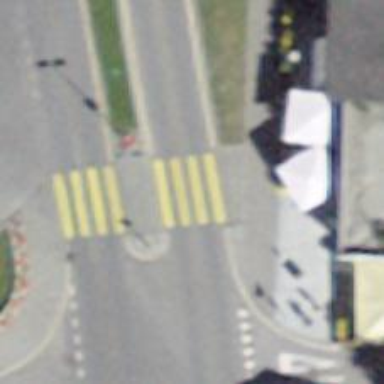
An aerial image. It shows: Marked zebra crossing with island in the middle.